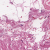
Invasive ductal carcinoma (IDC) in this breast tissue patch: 0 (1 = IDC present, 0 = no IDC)